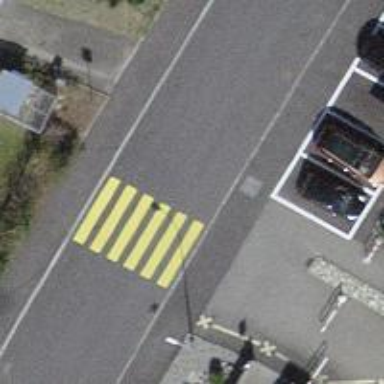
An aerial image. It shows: Uncontrolled zebra crossing with notable zebra markings.